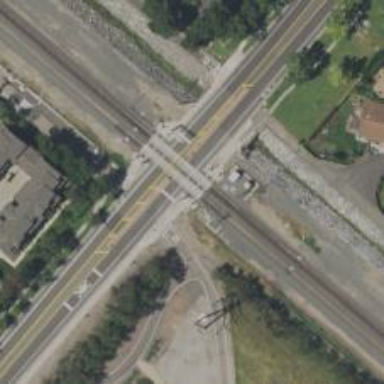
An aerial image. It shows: Crossing for the railway.